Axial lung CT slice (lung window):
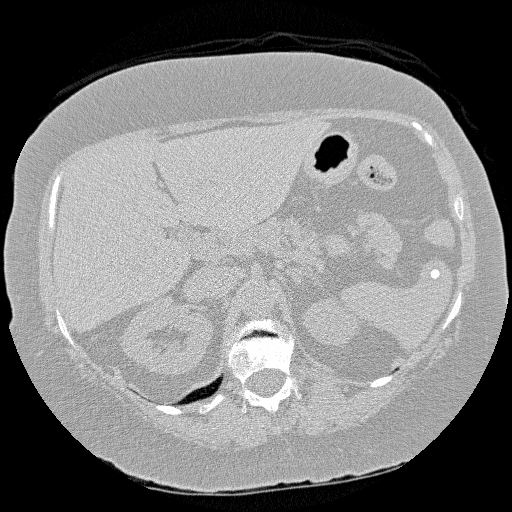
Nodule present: no